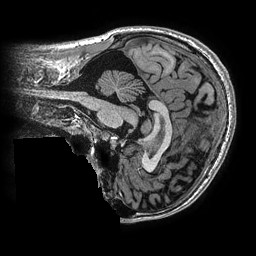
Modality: T1w
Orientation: sagittal
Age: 24
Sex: male
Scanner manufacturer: ge
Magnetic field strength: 3 T
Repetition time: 0.006952 s
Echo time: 0.00292 s